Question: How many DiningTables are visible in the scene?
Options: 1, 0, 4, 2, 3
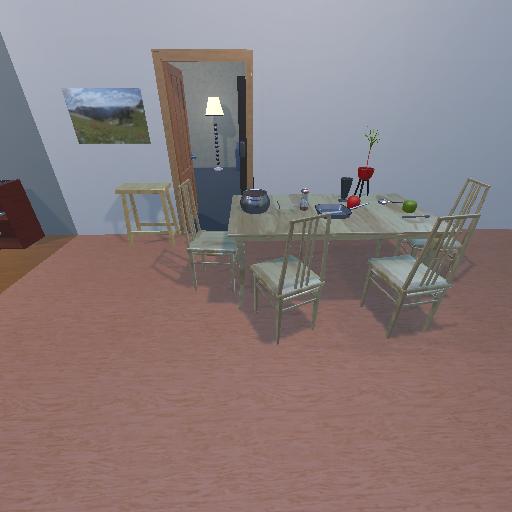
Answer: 1